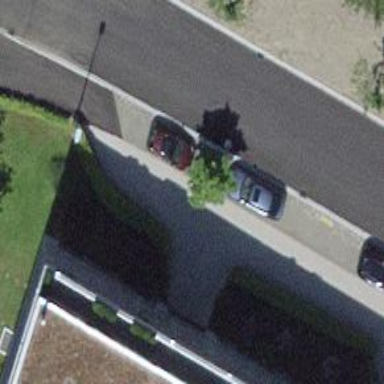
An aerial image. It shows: Bollard barrier.